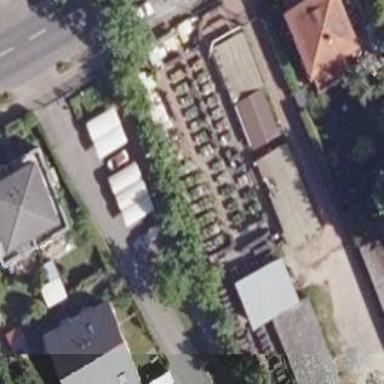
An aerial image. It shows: Plant nursery area.